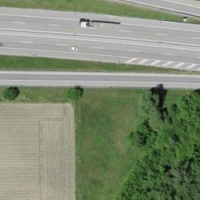
EUNIS habitat code: 57
Species observed at this site:
Tettigonia viridissima
Polyommatus icarus
Pseudochorthippus parallelus
Chorthippus biguttulus